Field crop: maize
Growth stage: 2
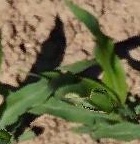
Species: maize